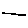
Label: line